Interaction volume radius: 5 \u00c5
Interaction volume height: 10 \u00c5
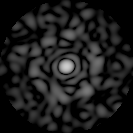
Disorder parameter: 0.8114